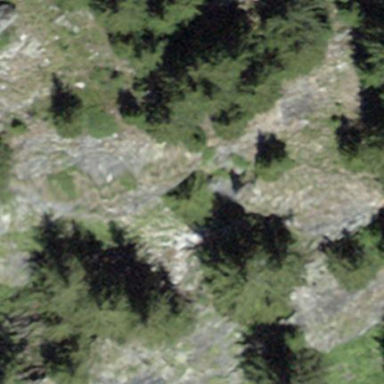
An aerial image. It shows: Evergreen needle-leaved forest.